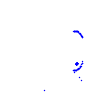
Particle: proton